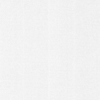
Label: dusty